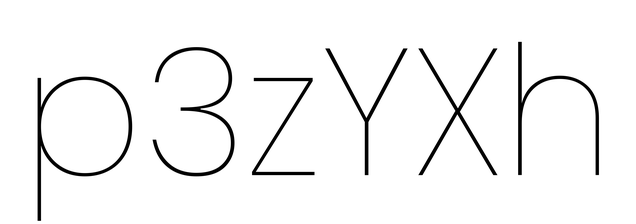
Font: Poppins-Thin